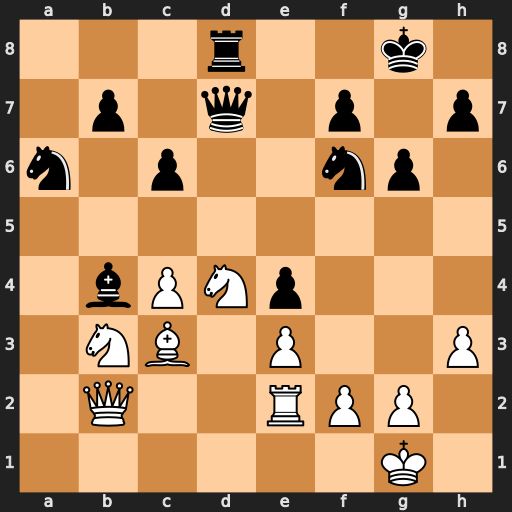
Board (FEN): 3r2k1/1p1q1p1p/n1p2np1/8/1bPNp3/1NB1P2P/1Q2RPP1/6K1
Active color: w
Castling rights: -
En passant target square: -
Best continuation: Bxb4 Nxb4 Nc5 Qc7 Qxb4